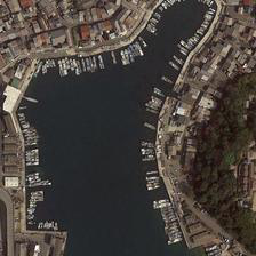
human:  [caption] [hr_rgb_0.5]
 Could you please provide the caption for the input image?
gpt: The water is green and the trees are green.

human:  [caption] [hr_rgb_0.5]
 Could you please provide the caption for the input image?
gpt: This is a lake in the forest.

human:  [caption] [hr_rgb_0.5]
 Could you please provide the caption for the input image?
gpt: This is the lake in the forest.

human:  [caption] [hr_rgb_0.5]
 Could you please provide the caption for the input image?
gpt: This is a lake in the forest at.

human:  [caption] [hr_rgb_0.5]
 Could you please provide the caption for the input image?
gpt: Water is green, trees are green.